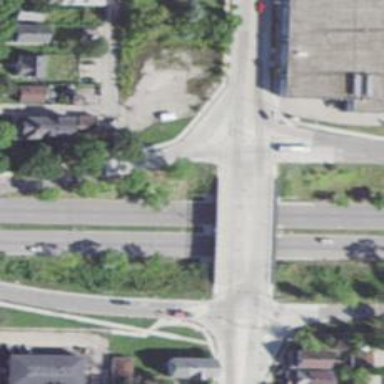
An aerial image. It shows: Secondary road with separate cantilever bridge and sidewalk.